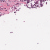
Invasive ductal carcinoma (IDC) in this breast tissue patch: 0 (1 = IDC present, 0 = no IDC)